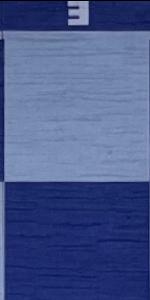
Label: Empty